Question: There are three tables in the database:
1. users (not empty)
2. schedules (not empty)
3. schedules_users (empty)
'''
class User < ActiveRecord::Base
[...]
has_and_belongs_to_many :schedules#has_many :schedules
[...]
end
'''
'''
class Schedule < ActiveRecord::Base
has_and_belongs_to_many :users#belongs_to :user
end
'''
(where I want to sort the schedules by date and time)
'''
class WelcomeController < ApplicationController
def index
if(current_user)
@user_schedules = current_user.schedules
@user_schedules_date = @user_schedules.order(:date_time).group_by { |sched| sched.date_time.beginning_of_day }
end
end
end
'''
'@user_schedules = current_user.schedules' this is not correct, isnt it?
'''
Started GET "/" for 127.0.0.1 at 2014-07-30 11:24:09 +0200
Processing by WelcomeController#index as HTML
User Load (1.0ms) SELECT "users".* FROM "users" WHERE "users"."id" = 12 LIMIT 1
Schedule Load (1.0ms) SELECT "schedules".* FROM "schedules" INNER JOIN "schedules_users" ON "schedules"."id" = "schedules_users"."schedule_id" WHERE "schedules_users"."user_id" = $1 ORDER BY "schedules"."date_time" ASC [["user_id", 12]]
Rendered welcome/index.html.erb within layouts/application (0.0ms)
Completed 200 OK in 47ms (Views: 43.0ms | ActiveRecord: 2.0ms)
'''
'''
<div class="table-responsive">
<table class="table table-hover">
<tbody>
<% @user_schedules_date.sort.each do |date_time, schedules| %>
<tr class="thead success">
<th colspan="4" scope="col"><p><%= date_time.strftime("%A, %d.%m.%Y") %></p></th>
</tr>
<% for schedule in schedules %>
<tr>
<th scope="row"><p><%= schedule.titel %></p></th>
<td><p><%= schedule.date_time.strftime("%H:%M:%S") %></p></td>
<td><p><%= schedule.location %></p></td>
</tr>
<% end %>
<% end %>
</tbody>
</table>
</div>
'''
'''
<div class="table-responsive">
<table class="table table-hover">
<tbody>
</tbody>
</table>
</div>
'''
(schedules_users)

As you can see I changed the relationship from 'has_many' & 'belongs_to' to 'has_and_belongs_to_many'.
There is no error or exception.
Everything should be right.
The SQL-output looks also correct.
AND
Do I need a new model called ScheduleUsers, or... ?
I dont understand it atm.
Would be nice if anyone can help me.
Thanks.
---
---
'''
# encoding: UTF-8
class ScheduleController < ApplicationController
def add
if (current_user.nil?)
redirect_to "/"
else
if (@schedule_add.nil?)
@schedule_add = Schedule.new
end
end
end
def add_now
@schedule_add = Schedule.new(schedule_params)
if @schedule_add.valid?
@schedule_add.save
current_user.schedules << @schedule_add # ADD RELATIONSHIP TO THE JOIN-TABLE
#UserMailer.welcome_email(@user).deliver #BestatigungsEmail versenden
flash[:notice] = 'Ein neuer Termin wurde erstellt.'
redirect_to :root
else
render :action => "add"
end
end
def edit
if (current_user.nil?)
redirect_to "/"
else
if current_user.schedules.nil?
redirect_to "/"
else
begin #try
@schedule_edit = current_user.schedules.find(params[:id])
rescue #catch
if @schedule_edit.nil?
flash[:notice] = 'Der Termin konnte nicht gefunden werden.'
redirect_to :root
end
end
end
end
end
def edit_now
@schedule_edit = current_user.schedules.find(params[:id])
if @schedule_edit.nil?
flash[:notice] = 'Der Termin konnte nicht gefunden werden.'
redirect_to :root
else
@schedule_edit.update(schedule_params)
if @schedule_edit.valid?
@schedule_edit.save
flash[:notice] = 'Der Termin '+@schedule_edit.titel+' wurde bearbeitet.'
redirect_to :root
else
render :action => "edit"
end
end
end
def delete
if (current_user.nil?)
redirect_to "/"
else
if current_user.schedules.nil?
redirect_to "/"
else
begin #try
@schedule_delete = current_user.schedules.find(params[:id])
rescue #catch
if @schedule_delete.nil?
flash[:notice] = 'Der Termin konnte nicht gefunden werden.'
redirect_to :root
end
end
end
end
end
def delete_now
begin #try
@schedule_delete = current_user.schedules.find(params[:id])
rescue #catch
if @schedule_delete.nil?
flash[:notice] = 'Der Termin konnte nicht gefunden werden.'
redirect_to :root
end
end
if @schedule_delete.nil?
flash[:notice] = 'Der Termin konnte nicht gefunden werden.'
redirect_to :root
else
@schedule_delete.delete #SHOULD DELETE RELATIONSHIP IN THE JOIN-TABLE, BUT DIDNT
flash[:notice] = 'Der Termin '+@schedule_delete.titel+' wurde geloscht.'
redirect_to :root
end
end
def invite
end
# ---------------------------------------------------------------------------
private
#allowed parameters to pass through to the model
def schedule_params
params.require(:schedule).permit(:id, :titel, :location, :date_time)
end
end
'''
'''
Calendar::Application.routes.draw do
root 'welcome#index'
get "welcome/index" => "welcome#index"
get "auth/sign_up" => "auth#sign_up"
get "auth/sign_in" => "auth#sign_in"
get "auth/sign_out" => "auth#sign_out"
get "auth/settings" => "auth#settings"
get "auth/pwd_forgot" => "auth#pwd_forgot"
get "auth/pwd_reset" => "auth#pwd_reset"
post "auth/sign_in" => "auth#login"
post "auth/sign_up" => "auth#register"
put "auth/settings" => "auth#save_settings"
put "auth/pwd_forgot" => "auth#send_pwd_reset_instructions"
put "auth/pwd_reset" => "auth#new_pwd"
delete "auth/settings" => "auth#delete"
#resources :users, only: :index
#resources :users do
# post :add, action: :add_schedule #-> domain.com/users/4/schedules/add
# delete :remove, action: :remove_schedule #-> domain.com/users/4/schedules/remove
#end
get "schedule/add" => "schedule#add"
post "schedule/add" => "schedule#add_now"
get "schedule/invite" => "schedule#invite"
#get "schedule/edit" => "schedule#edit"
#get "schedule/edit/:id" => "schedule#edit"
get '/schedule/edit/:id', to: 'schedule#edit', as: 'schedule/edit'
put "schedule/edit/:id" => "schedule#edit_now" #PUT oder POST ?
#get "schedule/delete" => "schedule#delete"
get '/schedule/delete/:id', to: 'schedule#delete', as: 'schedule/delete'
delete "schedule/delete/:id" => "schedule#delete_now"
end
'''
'''
<div class="table-responsive">
<table class="table table-hover">
<tbody>
<% @user_schedules_date.sort.each do |date_time, schedules| %>
<!-- Datum -->
<tr class="thead success">
<th colspan="4" scope="col"><p><%= date_time.strftime("%A, %d.%m.%Y") %></p></th>
</tr>
<!-- /Datum_Ende -->
<!-- Titel, Zeit und Ort -->
<% for schedule in schedules %>
<tr>
<th scope="row"><p><%= schedule.titel %></p></th>
<td><p><%= schedule.date_time.strftime("%H:%M:%S") %></p></td>
<td><p><%= schedule.location %></p></td>
<td>
<p><%= link_to 'Bearbeiten', {:controller => 'schedule', :action => 'edit', :id => schedule.id} %></p>
<p><%= link_to 'Diesen Termin loschen', {:controller => 'schedule', :action => 'delete', :id => schedule.id} %></p>
</td>
</tr>
<% end %>
<!-- Titel, Zeit und Ort -->
<% end %>
</tbody>
</table>
</div>
<% end %>
'''
If I add a schedule everything works fine. Edit also works fine.
If I delete a schedule it won't delete the relationship in the Join-Table.
-> Solution: '@schedule_delete.DESTROY' instead of '@schedule_delete.delete'. So deleting/destroying a schedule also works fine.
So everything works fine.
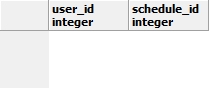
Answer: Let me explain <URL> for you
is basically a way for ActiveRecord to give you a 'join table' - your association gives you the ability to load the associative data you require your join table.
Much like 'has_many :through', HABTM provides a simple way to access the associative data of your models, however as it does not have a model, you will (as there's no <URL>:

It basically takes the <URL> of your join table, and allows you to pull the associated data from either of the dependent models for you. You can't set
---
You'll have to use the <URL>, specifically you'll have to ensure you are able to append records to the 'schedules' or 'users' associations:
'''
#config/routes.rb
resources :users do
post :add, action: :add_schedule #-> domain.com/users/4/schedules/add
delete :remove, action: :remove_schedule #-> domain.com/users/4/schedules/remove
end
#app/controllers/users_controller.rb
Class UsersController < ApplicationController
before_action :set_schedule, only: [:add_schedule, :remove_schedule]
def add_schedule
@user.schedules << @schedule #-> has to be an ActiveRecord object
end
def remove_schedule
@user.schedules.delete params[:schedule_id]
end
private
def set_schedule
@user = User.find params[:user_id]
@schedule = Schedule.find params[:id]
end
end
'''
--
You can only access this data the collection associations:
'''
$ rails c
$ @user = User.find 1
$ @user.schedules.each do |schedule|
$ puts schedule #-> will output each schedule record
$ end
'''
To access from your controller, you'll run exactly the same commands